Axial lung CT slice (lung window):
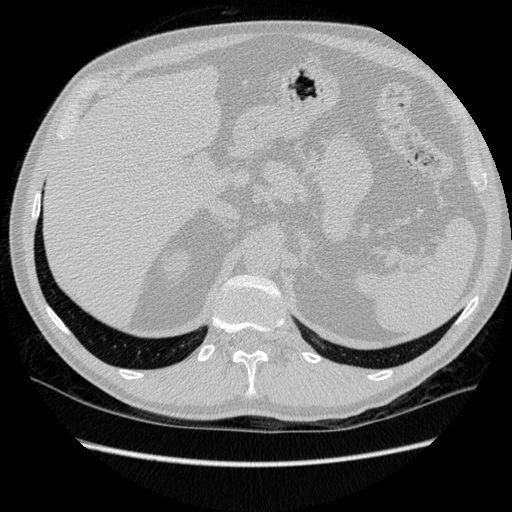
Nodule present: no